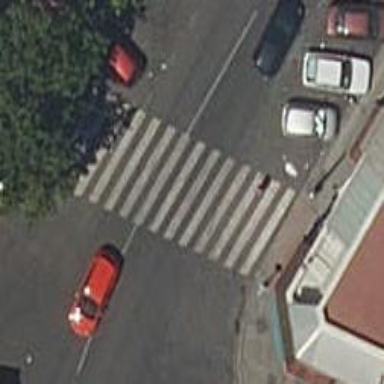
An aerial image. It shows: Uncontrolled crossing on the road.